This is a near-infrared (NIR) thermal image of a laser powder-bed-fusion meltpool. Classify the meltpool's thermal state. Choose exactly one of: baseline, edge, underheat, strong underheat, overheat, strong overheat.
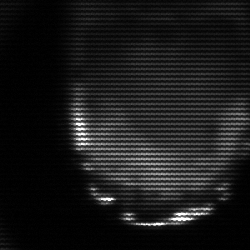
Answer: edge